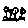
Label: flower